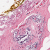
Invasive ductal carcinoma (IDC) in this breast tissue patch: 0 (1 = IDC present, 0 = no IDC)